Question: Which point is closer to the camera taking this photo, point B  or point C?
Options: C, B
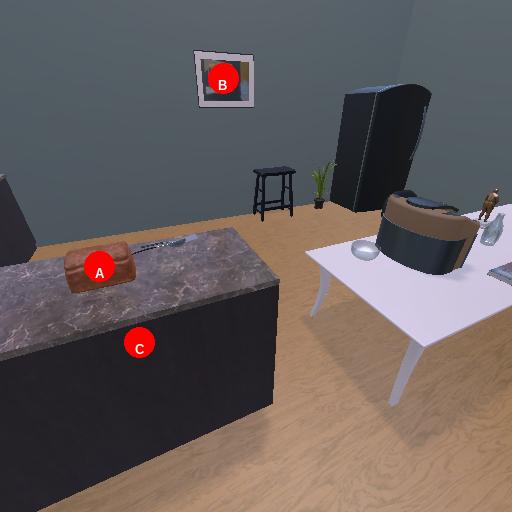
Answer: C